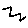
Label: zigzag